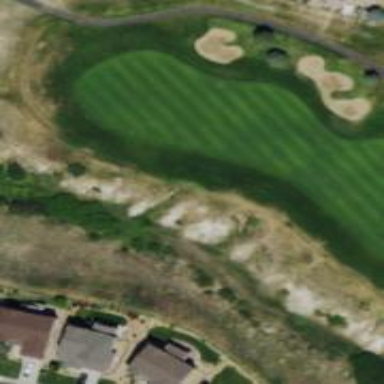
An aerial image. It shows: Golf hole.